Interaction volume radius: 5 \u00c5
Interaction volume height: 10 \u00c5
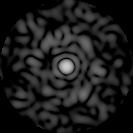
Disorder parameter: 0.8261